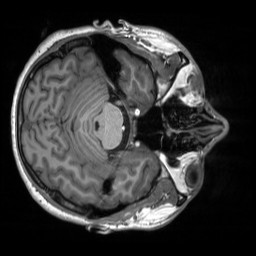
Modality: T1w
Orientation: axial
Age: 24
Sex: male
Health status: healthy
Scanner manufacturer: siemens
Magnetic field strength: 3 T
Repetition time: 2.53 s
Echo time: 0.00219 s